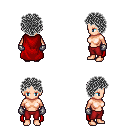
a pixel art fantasy rpg character, female body template, human, light skin, red cape, red pants, gray curly afro hairstyle, metal gloves, four views (front, back, left, right), 2x2 character sprite sheet, small pixel art, hard edges, no anti-aliasing